Field crop: maize
Growth stage: 2
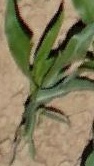
Species: maize